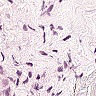
Metastatic tissue present: no